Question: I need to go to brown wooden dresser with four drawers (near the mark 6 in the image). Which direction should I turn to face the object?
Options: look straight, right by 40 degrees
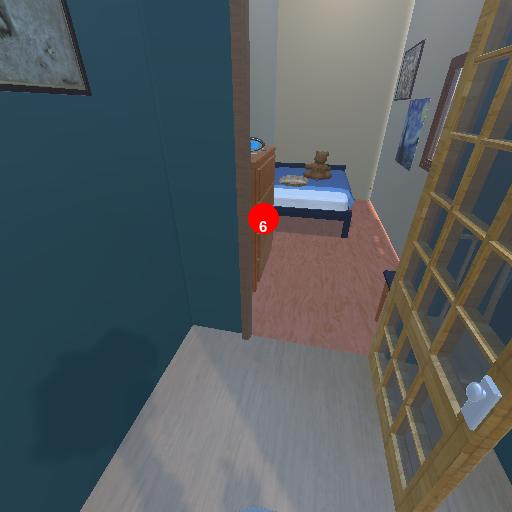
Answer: look straight